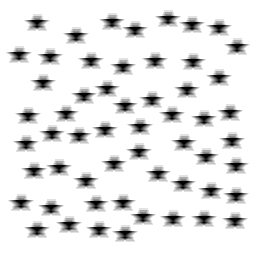
Squares: 0
Triangles: 0
Stars: 56
Total shapes: 56